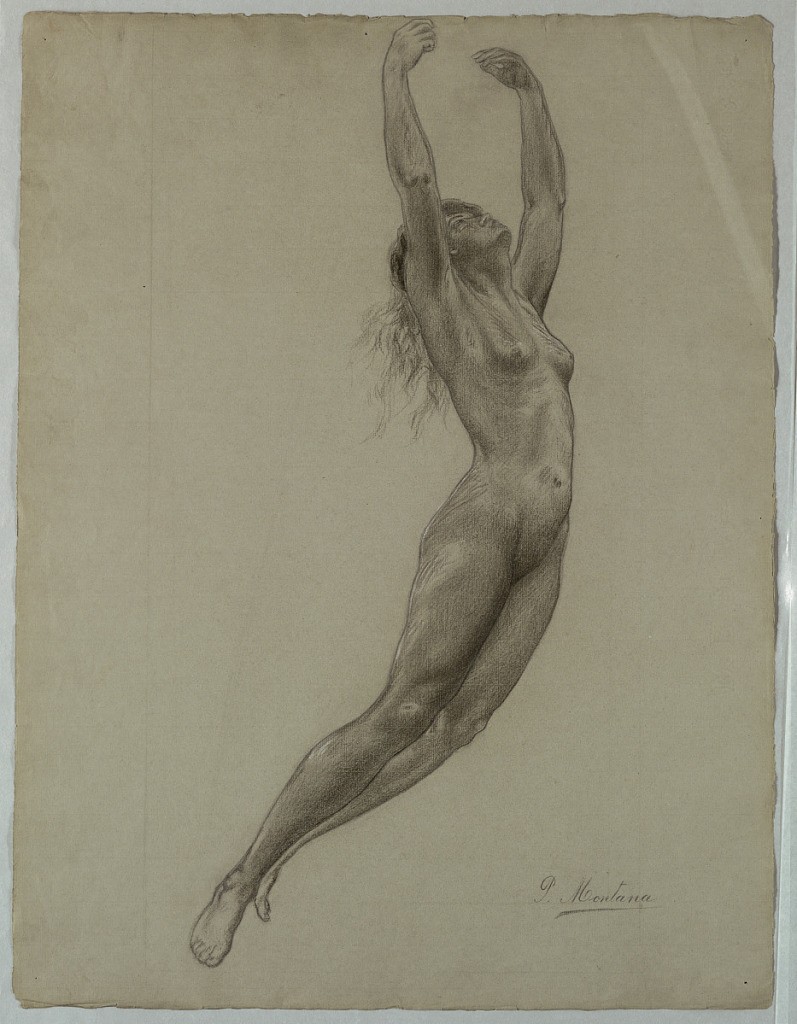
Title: Nude woman leaping
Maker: Pietro Montana, b. 1890
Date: ca. 1910
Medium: Charcoal and white heightening on grey paper
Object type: Drawing
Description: Vertical rectangle. A nude woman, turned half-right is shown in the act of leaping, her arms raised over her head. Signed (in charcoal): "P. Montana".